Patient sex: F
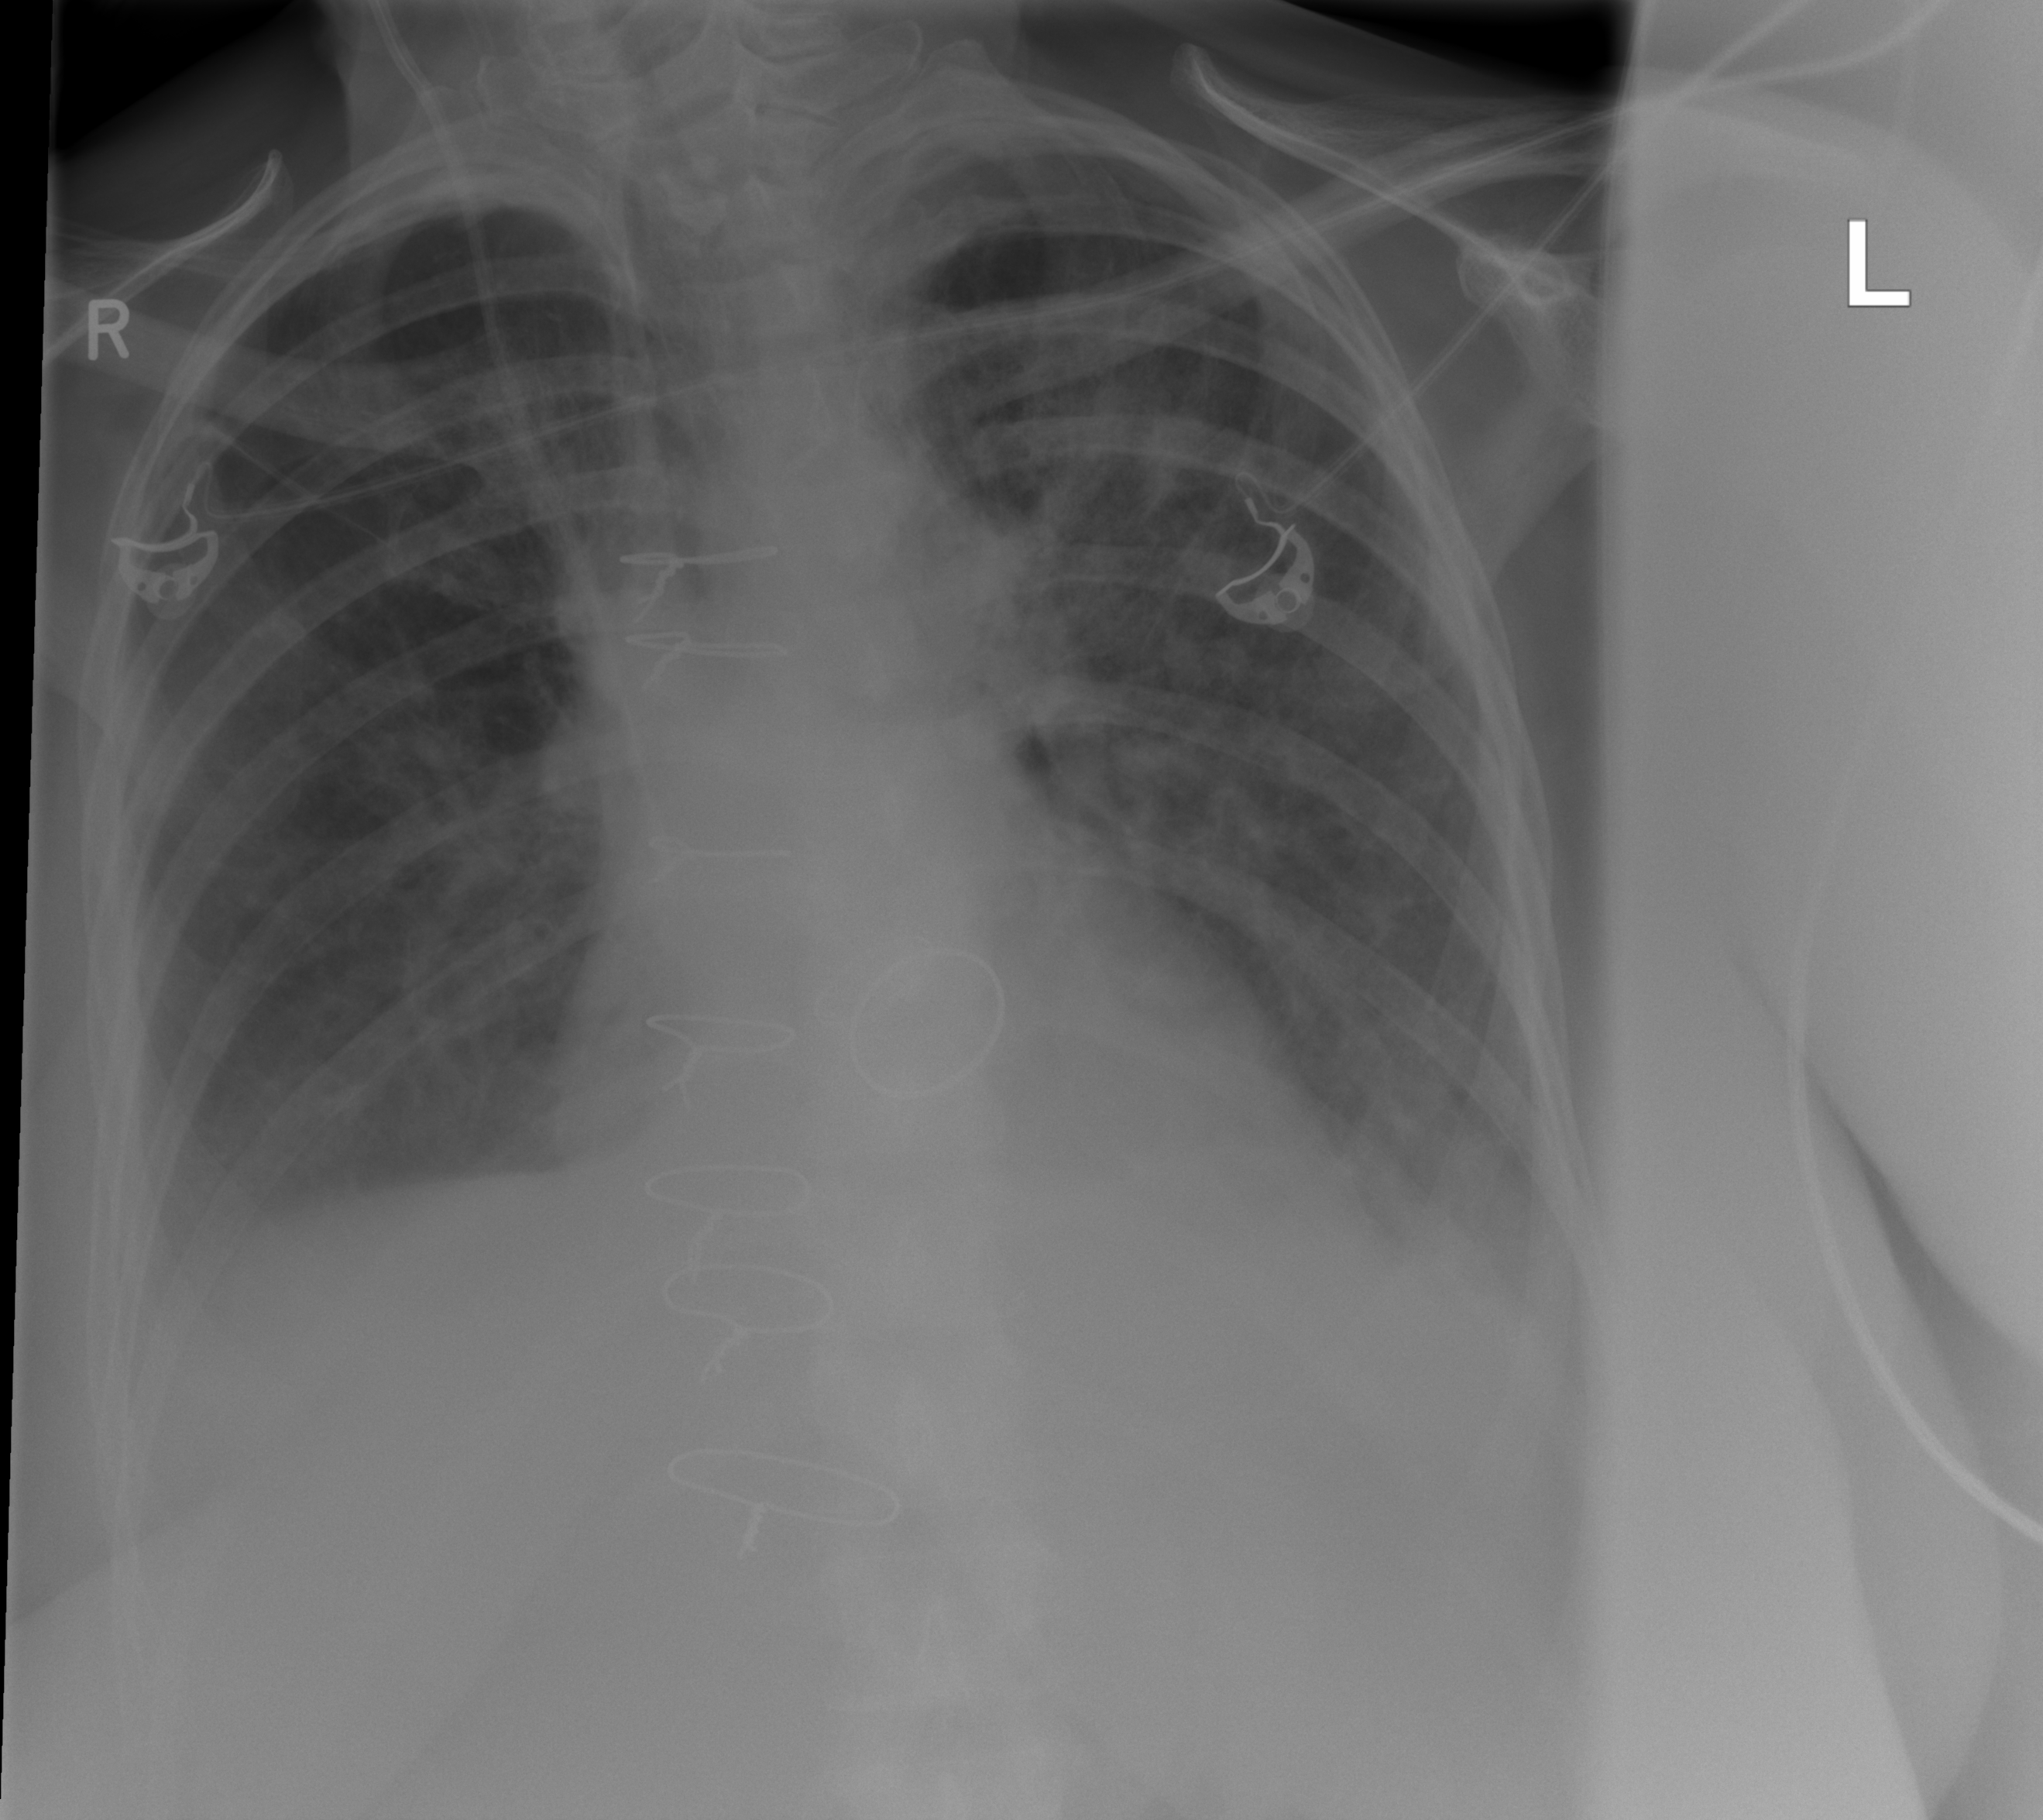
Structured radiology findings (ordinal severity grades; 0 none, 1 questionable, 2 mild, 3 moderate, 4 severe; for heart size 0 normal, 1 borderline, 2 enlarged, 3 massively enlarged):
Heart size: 1
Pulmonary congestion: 2
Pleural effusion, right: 2
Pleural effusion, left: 2
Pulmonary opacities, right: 0
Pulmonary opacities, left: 2
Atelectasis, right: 2
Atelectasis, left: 2